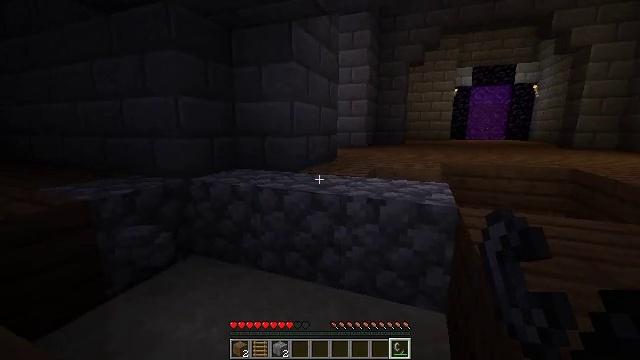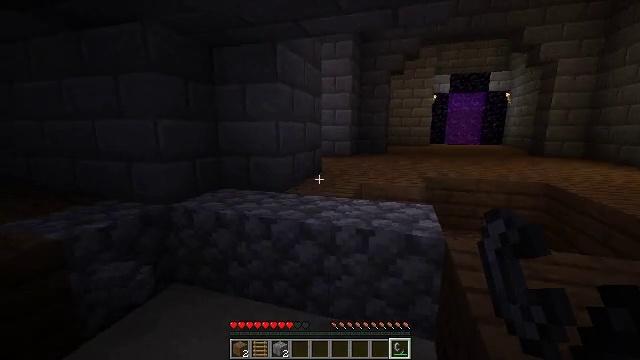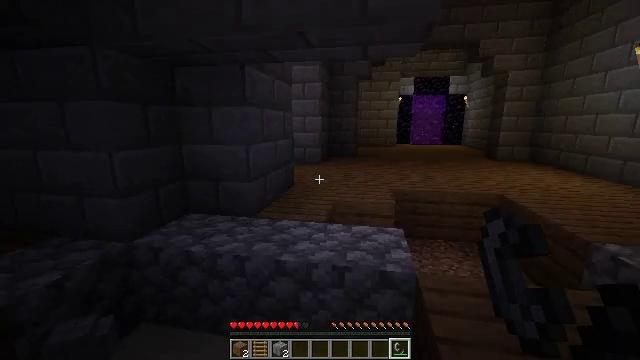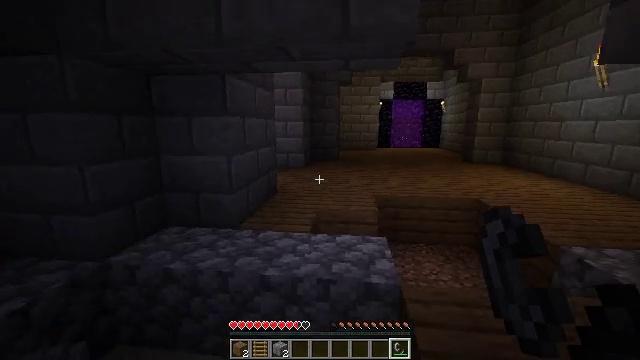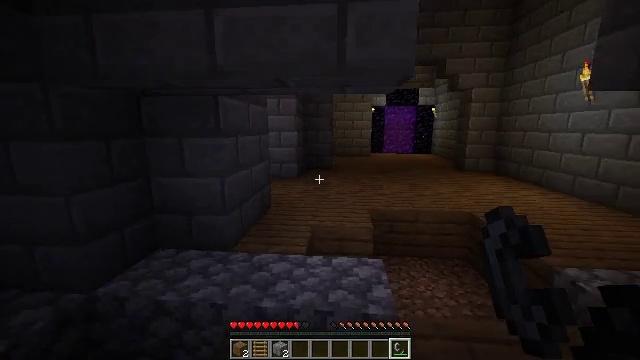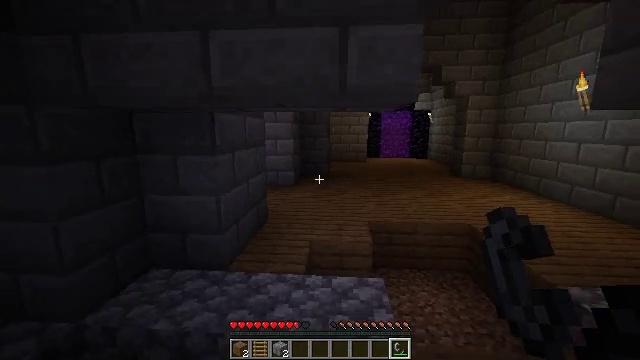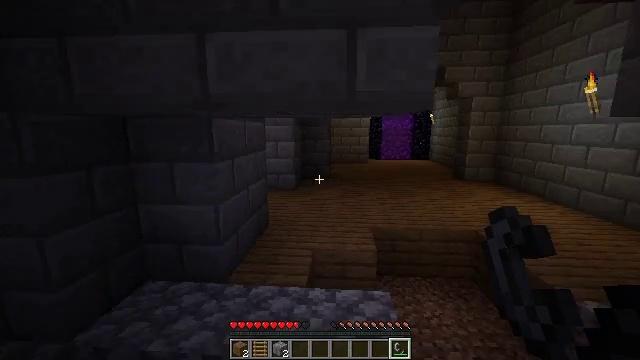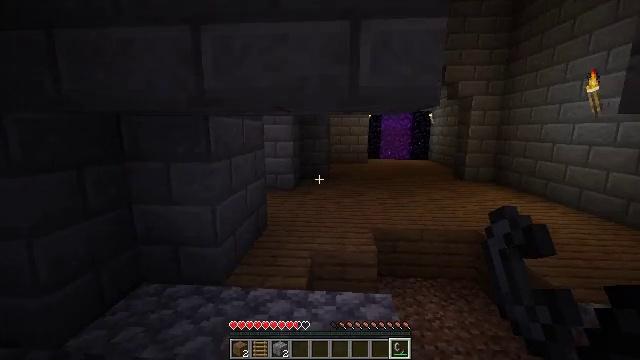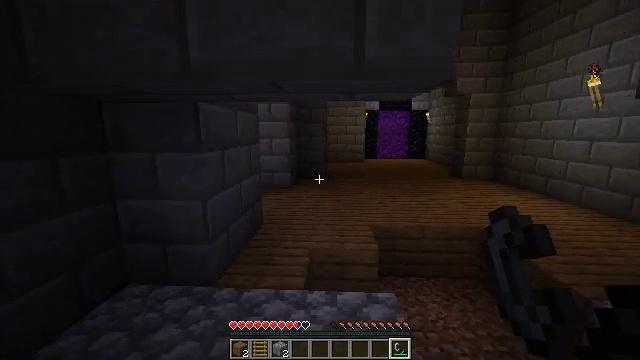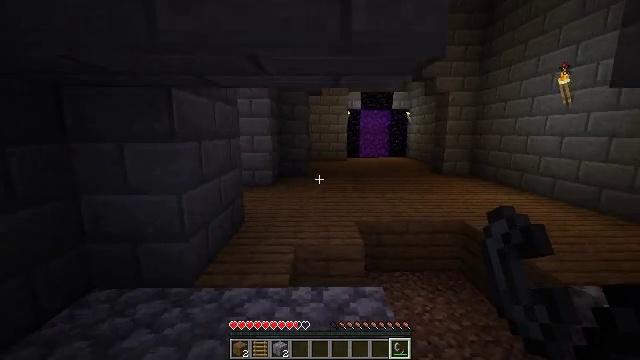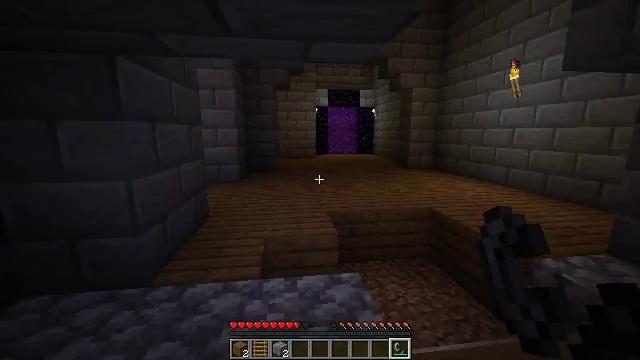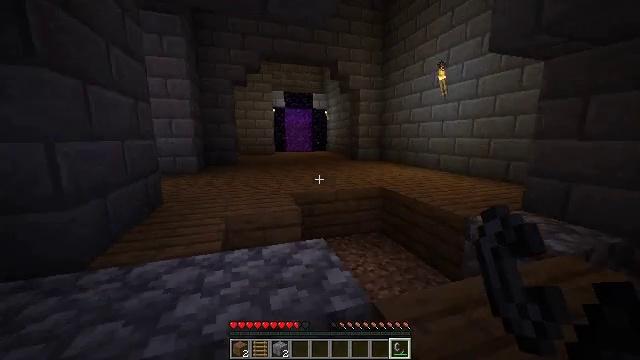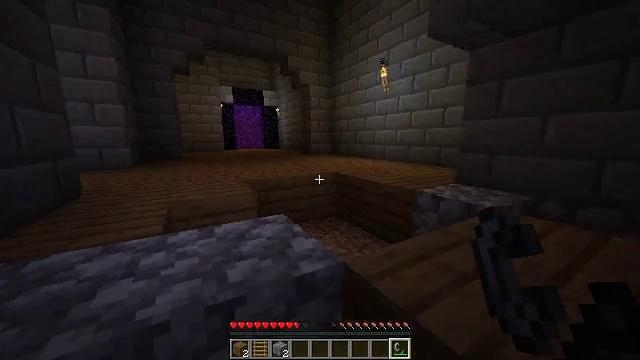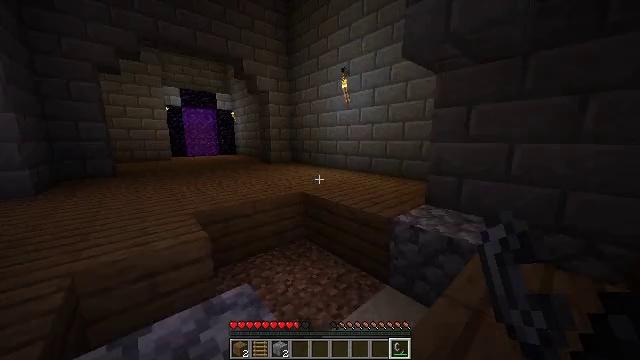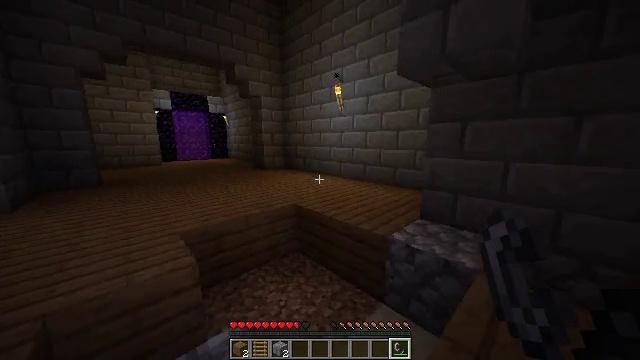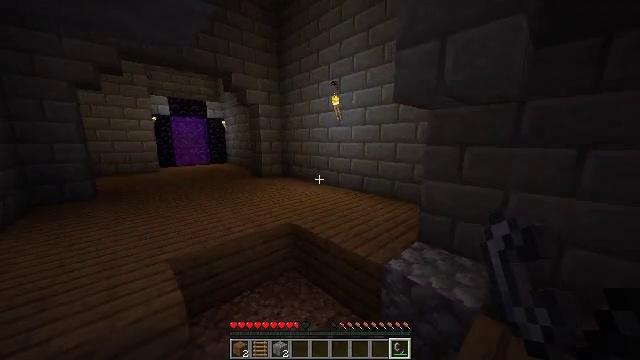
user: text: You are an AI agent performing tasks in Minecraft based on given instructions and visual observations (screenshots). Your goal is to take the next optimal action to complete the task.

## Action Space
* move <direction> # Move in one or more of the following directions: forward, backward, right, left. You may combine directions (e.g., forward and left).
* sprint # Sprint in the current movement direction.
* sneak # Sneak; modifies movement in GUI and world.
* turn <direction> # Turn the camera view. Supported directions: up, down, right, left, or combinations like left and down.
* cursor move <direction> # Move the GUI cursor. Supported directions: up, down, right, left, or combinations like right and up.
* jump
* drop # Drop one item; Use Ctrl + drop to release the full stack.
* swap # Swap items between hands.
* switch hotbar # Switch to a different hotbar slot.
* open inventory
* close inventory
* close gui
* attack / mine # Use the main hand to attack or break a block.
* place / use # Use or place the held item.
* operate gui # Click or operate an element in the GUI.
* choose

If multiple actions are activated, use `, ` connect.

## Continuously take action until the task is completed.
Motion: motion action
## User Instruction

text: Extinguish the soul fire.
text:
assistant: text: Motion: move forward, turn right, jump
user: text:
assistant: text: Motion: move forward, turn right and down, jump
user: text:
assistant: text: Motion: move forward, turn right, jump
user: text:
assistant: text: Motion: move forward, turn right, jump
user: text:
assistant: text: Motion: move forward, jump
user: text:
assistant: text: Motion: move forward, jump
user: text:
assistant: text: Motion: move forward, jump
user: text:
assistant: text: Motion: move forward, jump
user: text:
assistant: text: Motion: move forward, sprint, turn right, jump
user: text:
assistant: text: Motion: move forward, sprint, turn right, jump
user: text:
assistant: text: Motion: move forward, sprint, turn right, jump
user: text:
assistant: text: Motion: move forward, sprint, turn right, jump
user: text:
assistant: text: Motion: move forward, sprint, turn right, jump
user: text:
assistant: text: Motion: move forward, turn right, jump
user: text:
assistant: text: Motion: move forward, jump
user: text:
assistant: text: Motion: move forward, jump
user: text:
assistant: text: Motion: move forward, sprint, jump
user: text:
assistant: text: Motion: move forward, sprint, jump
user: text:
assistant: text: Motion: move forward, sprint, jump
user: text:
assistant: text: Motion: move forward, turn left, jump
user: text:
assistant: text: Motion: move forward, turn left, jump
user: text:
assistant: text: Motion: move forward, turn left, jump
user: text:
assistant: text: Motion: move forward, sprint, turn left and up, jump
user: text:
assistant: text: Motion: move forward, sprint, turn left, jump
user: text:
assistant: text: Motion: move forward, sprint, turn left, jump
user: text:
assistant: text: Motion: move forward, sprint, jump
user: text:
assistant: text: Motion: move forward, jump
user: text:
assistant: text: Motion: move forward, jump
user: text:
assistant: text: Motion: move forward, jump
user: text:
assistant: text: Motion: move forward, jump